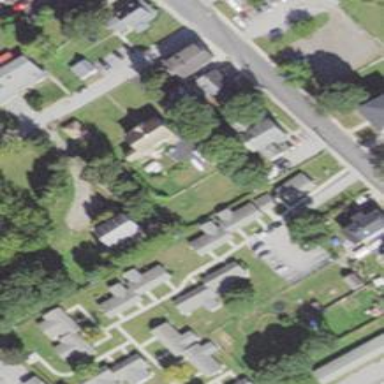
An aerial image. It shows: Residential driveway used as service road.